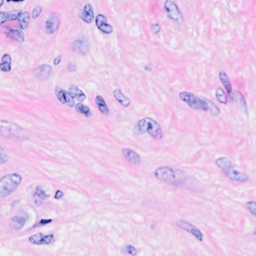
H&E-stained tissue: Breast